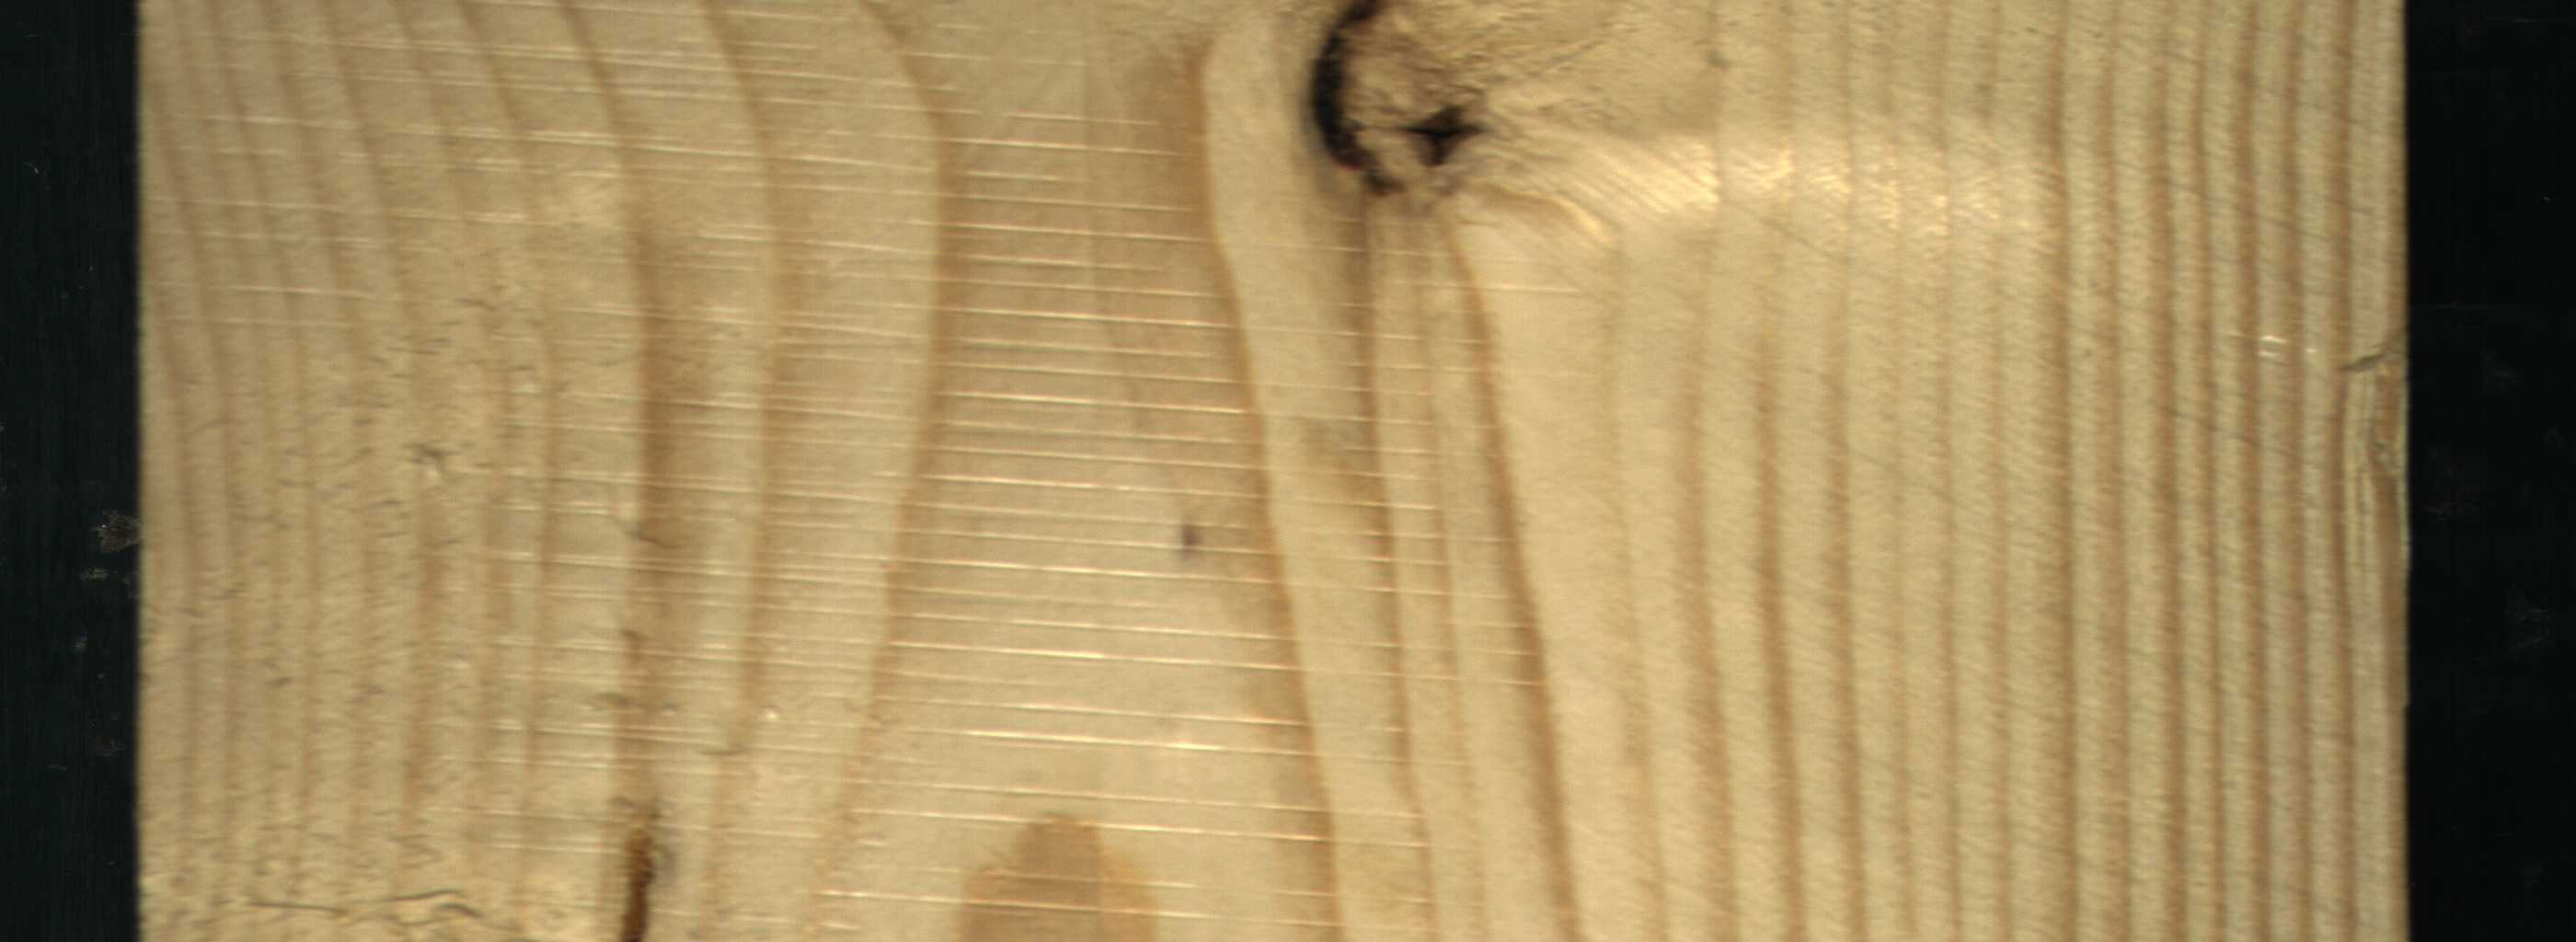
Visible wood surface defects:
resin
Dead_Knot